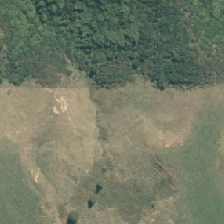
Land cover: high_producing_grassland